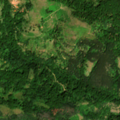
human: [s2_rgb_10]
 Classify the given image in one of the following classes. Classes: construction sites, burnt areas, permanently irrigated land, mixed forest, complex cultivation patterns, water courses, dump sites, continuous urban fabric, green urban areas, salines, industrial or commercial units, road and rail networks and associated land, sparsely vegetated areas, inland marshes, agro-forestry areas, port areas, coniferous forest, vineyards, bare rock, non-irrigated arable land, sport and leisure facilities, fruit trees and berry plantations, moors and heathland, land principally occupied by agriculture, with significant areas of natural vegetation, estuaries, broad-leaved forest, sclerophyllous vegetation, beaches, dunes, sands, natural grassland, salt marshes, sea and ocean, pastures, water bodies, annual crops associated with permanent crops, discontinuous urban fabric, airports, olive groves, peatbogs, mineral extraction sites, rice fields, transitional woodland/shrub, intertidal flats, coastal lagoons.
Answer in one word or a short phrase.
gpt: broad-leaved forest, coniferous forest, transitional woodland/shrub